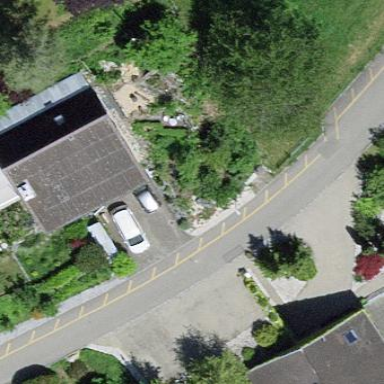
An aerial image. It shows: Detached building.